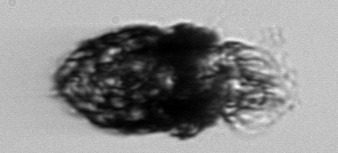
Label: Stenosemella_pacifica